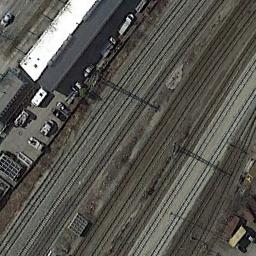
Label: railway